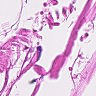
Metastatic tissue present: no